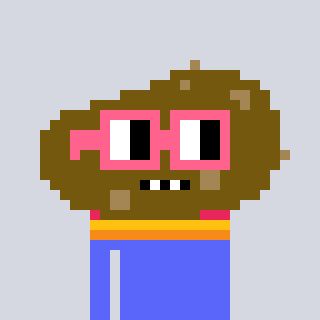
a pixel art character with square pink glasses, a potato-shaped head and a purple-colored body on a cool background